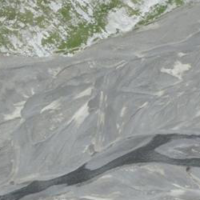
EUNIS habitat code: 48
Species observed at this site:
Saxifraga paniculata